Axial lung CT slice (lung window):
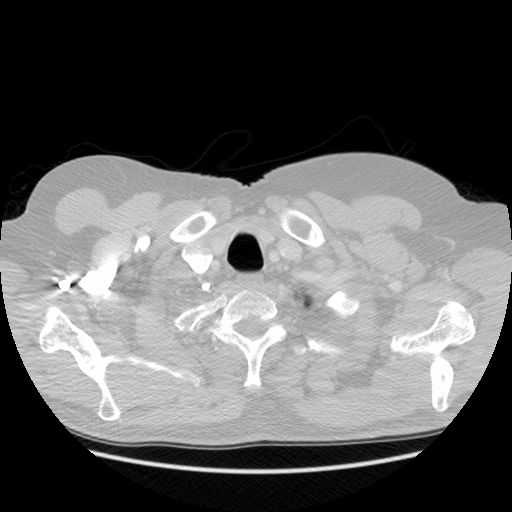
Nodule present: no